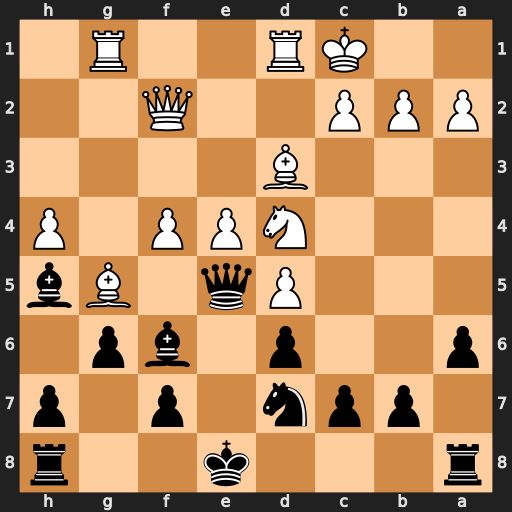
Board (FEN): r3k2r/1ppn1p1p/p2p1bp1/3Pq1Bb/3NPP1P/3B4/PPP2Q2/2KR2R1
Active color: b
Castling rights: kq
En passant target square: -
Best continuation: Qxd4 Qxd4 Bxd4